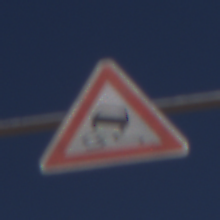
Verkehrszeichen: SchleuderOderRutschgefahr
Umgebung: Outdoor, RoadRail
Tageszeit: MorningAfternoon
Wetter: Clear
Licht: Natural
Jahreszeit: NotSpecified
Kontrast: HighContrast